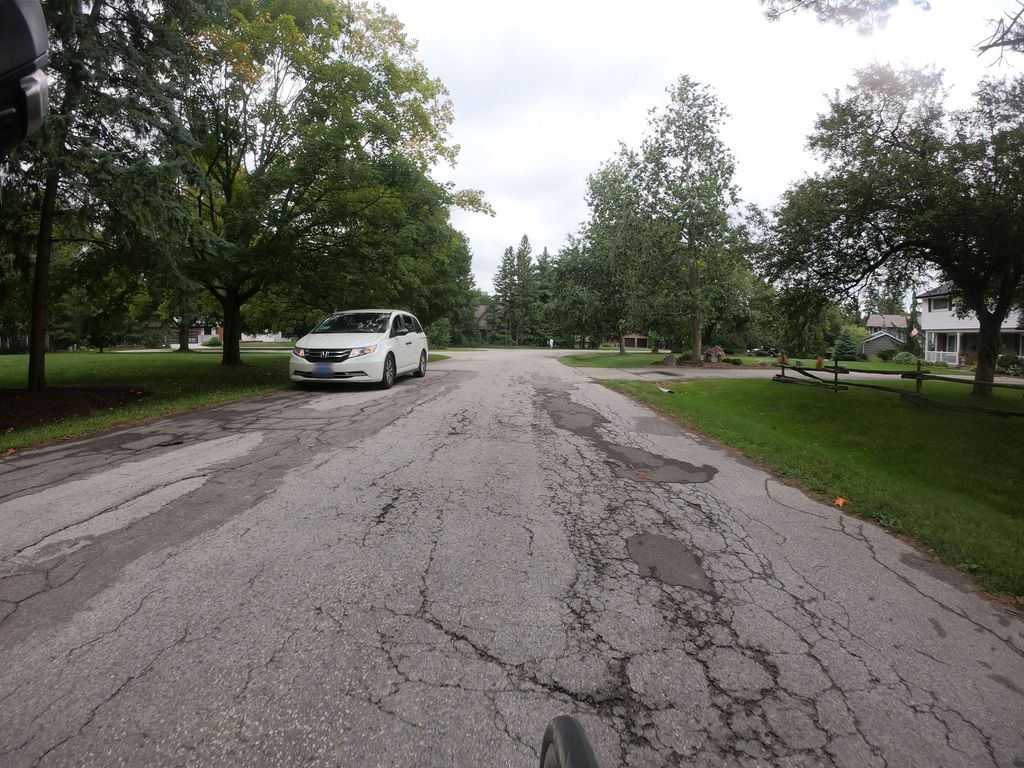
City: kitchener-waterloo